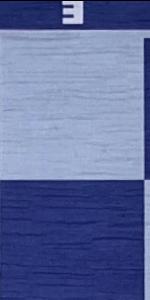
Label: Empty